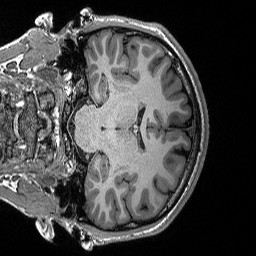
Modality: T1w
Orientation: coronal
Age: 22
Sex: male
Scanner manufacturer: siemens
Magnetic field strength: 3 T
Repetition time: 2.3 s
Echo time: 0.00298 s